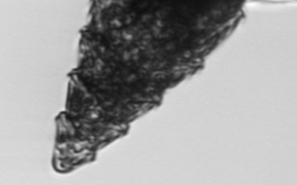
Label: Laboea_strobila